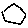
Label: hexagon